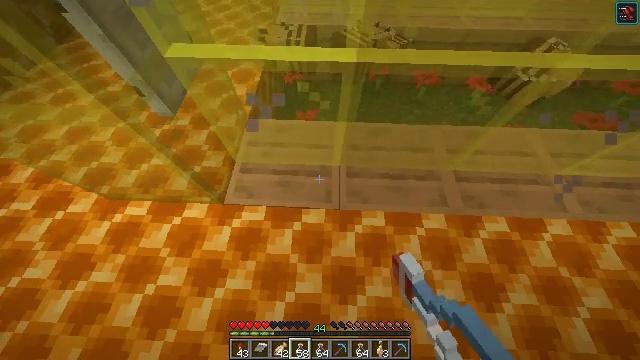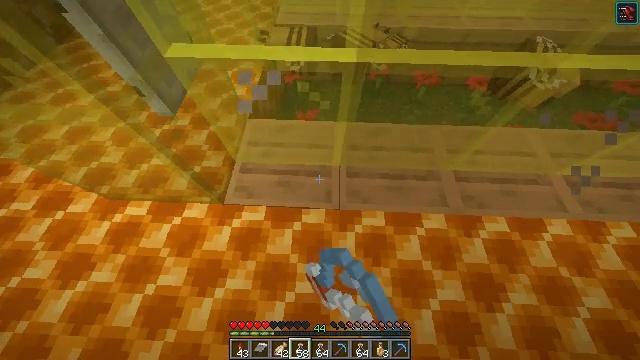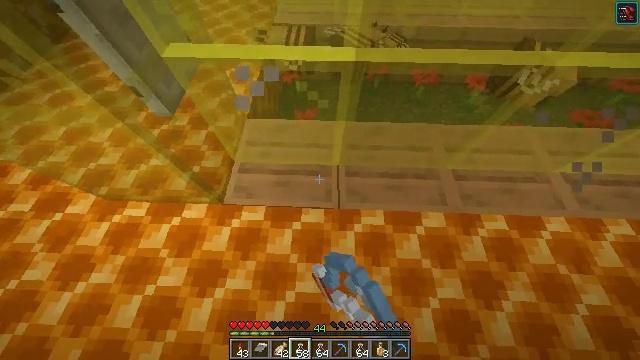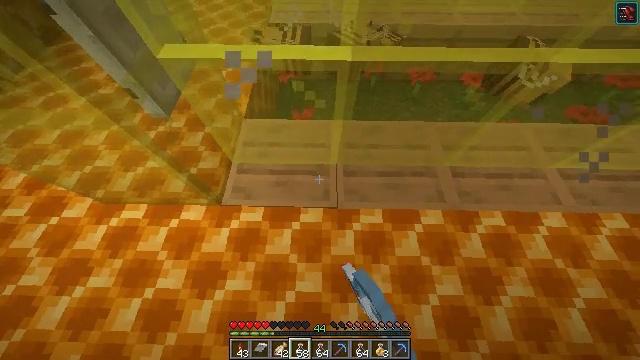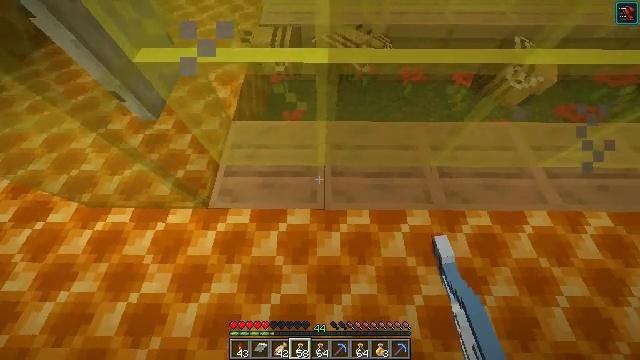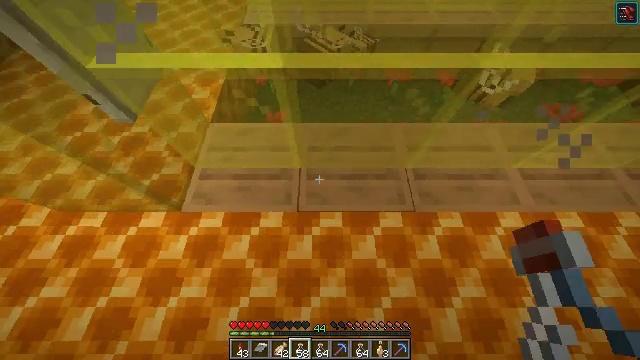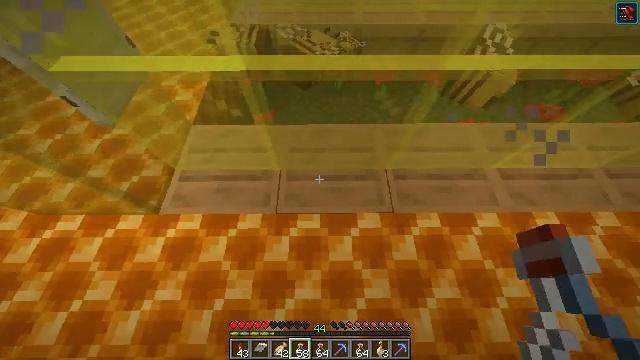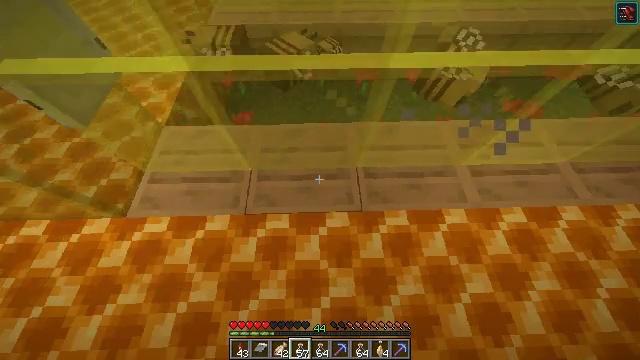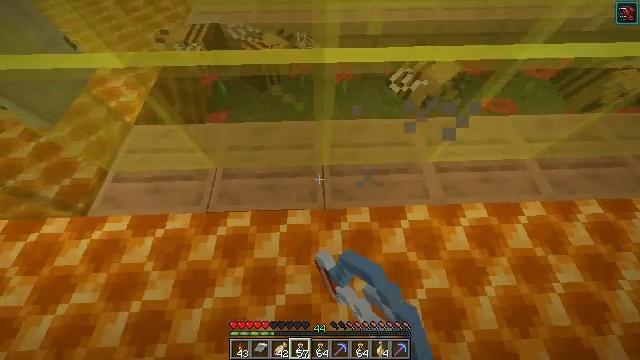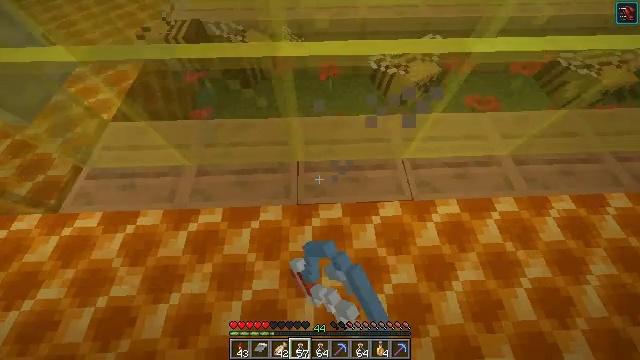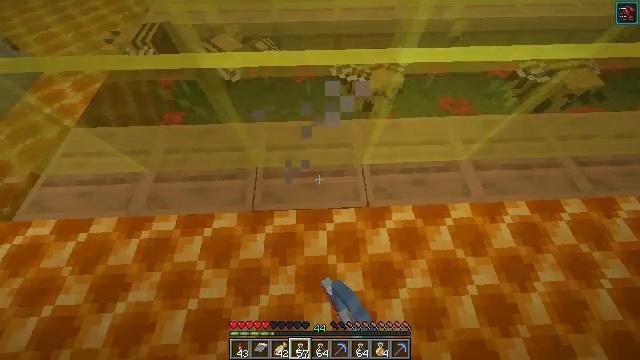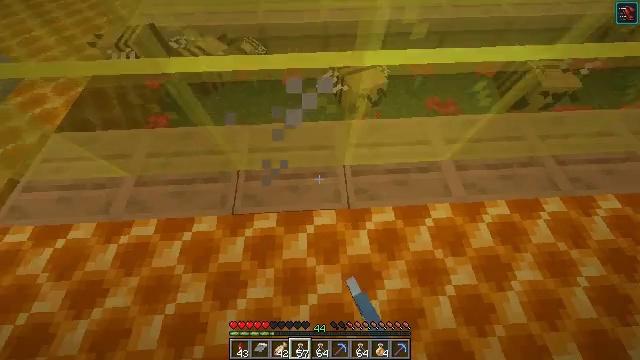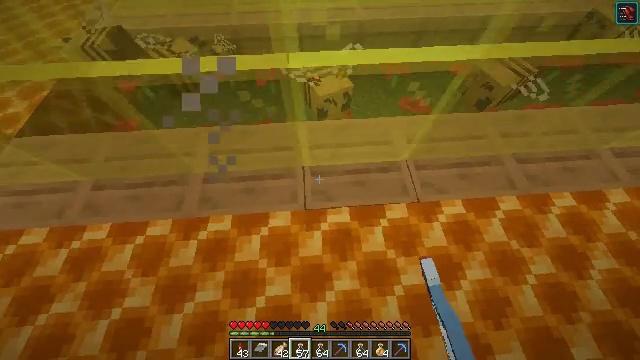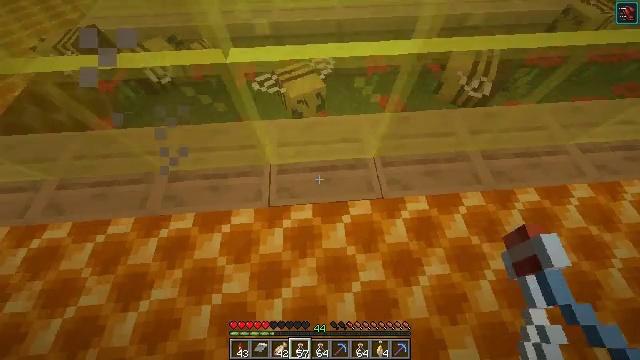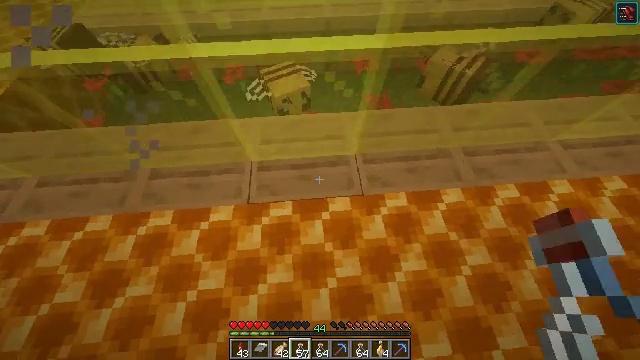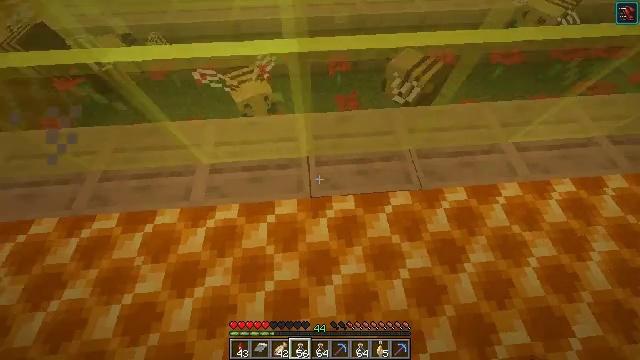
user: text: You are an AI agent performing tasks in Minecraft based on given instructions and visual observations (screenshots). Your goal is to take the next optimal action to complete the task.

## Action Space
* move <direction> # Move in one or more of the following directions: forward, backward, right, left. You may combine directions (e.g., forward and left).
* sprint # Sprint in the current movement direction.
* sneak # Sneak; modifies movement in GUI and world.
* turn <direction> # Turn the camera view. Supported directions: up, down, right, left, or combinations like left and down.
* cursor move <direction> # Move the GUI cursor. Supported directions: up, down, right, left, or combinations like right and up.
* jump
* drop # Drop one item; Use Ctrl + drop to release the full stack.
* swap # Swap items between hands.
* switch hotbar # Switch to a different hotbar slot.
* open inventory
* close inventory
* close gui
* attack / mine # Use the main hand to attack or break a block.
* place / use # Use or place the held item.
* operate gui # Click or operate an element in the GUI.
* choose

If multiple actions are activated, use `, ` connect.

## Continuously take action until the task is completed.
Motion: motion action
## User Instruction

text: Get a honey block by mixing honey bottles in the crafting table.
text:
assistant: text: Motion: use / place
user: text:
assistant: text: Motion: use / place
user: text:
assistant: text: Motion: turn right, use / place
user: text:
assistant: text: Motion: move right, use / place
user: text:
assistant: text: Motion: move right, use / place
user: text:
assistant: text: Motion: move right, use / place
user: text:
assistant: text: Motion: move right, turn right, use / place
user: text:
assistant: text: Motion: move right, use / place
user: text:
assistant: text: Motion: move right, use / place
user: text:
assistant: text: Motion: move right, use / place
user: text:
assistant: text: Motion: move right, use / place
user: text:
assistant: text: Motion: move right, use / place
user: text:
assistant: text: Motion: move right, use / place
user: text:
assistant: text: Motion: move right, use / place
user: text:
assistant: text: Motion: move right, use / place
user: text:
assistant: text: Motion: move right, use / place
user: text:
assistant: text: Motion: move right, use / place
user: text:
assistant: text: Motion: move right, use / place
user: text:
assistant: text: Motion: move right, turn left, use / place
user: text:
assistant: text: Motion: move right, use / place
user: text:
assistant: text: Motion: move right, use / place
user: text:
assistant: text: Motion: move right, use / place
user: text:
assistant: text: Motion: move right, turn left, use / place
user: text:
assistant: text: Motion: move right, use / place
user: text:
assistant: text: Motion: move right, use / place
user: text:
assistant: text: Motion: move right, use / place
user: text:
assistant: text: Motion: move right, use / place
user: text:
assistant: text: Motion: move right, use / place
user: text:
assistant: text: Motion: move right, use / place
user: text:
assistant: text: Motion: move right, use / place